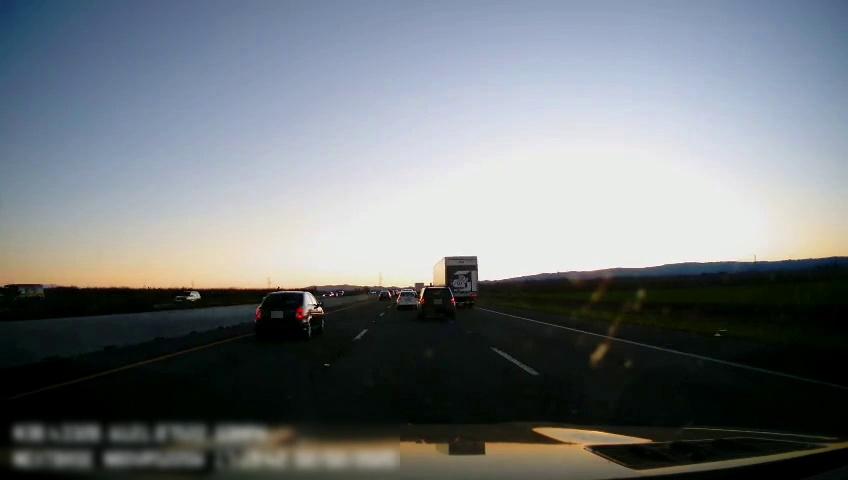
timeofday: Dusk/Dawn/Twilight
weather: Sunny
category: Drivable Space
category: Vehicles | SUV
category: Vehicles | Car
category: Vehicles | Truck
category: Vehicles | Truck
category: Vehicles | SUV
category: Vehicles | Car
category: Vehicles | Car
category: Vehicles | SUV
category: Vehicles | Car
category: Lanes | Current Lane
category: Lanes | Alternate Lane
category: Lanes | Alternate Lane
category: Lanes | Alternate Lane